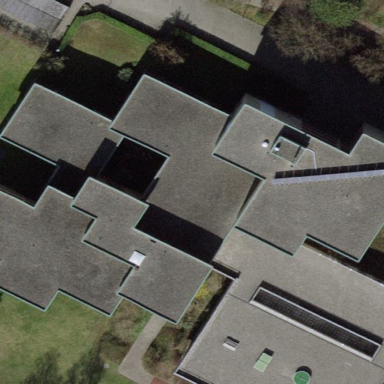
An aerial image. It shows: School building or complex.